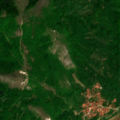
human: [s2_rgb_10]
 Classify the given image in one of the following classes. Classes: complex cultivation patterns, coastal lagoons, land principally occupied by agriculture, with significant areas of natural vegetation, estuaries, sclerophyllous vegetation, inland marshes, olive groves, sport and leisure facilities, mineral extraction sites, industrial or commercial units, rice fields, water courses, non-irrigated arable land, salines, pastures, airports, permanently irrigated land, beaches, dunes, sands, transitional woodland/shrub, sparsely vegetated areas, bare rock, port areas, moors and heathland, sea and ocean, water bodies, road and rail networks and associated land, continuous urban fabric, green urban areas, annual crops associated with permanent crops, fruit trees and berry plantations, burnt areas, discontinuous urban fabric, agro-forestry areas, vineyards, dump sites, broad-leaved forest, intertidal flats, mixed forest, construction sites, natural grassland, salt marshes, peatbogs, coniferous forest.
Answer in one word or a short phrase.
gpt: discontinuous urban fabric, complex cultivation patterns, land principally occupied by agriculture, with significant areas of natural vegetation, broad-leaved forest, mixed forest, transitional woodland/shrub